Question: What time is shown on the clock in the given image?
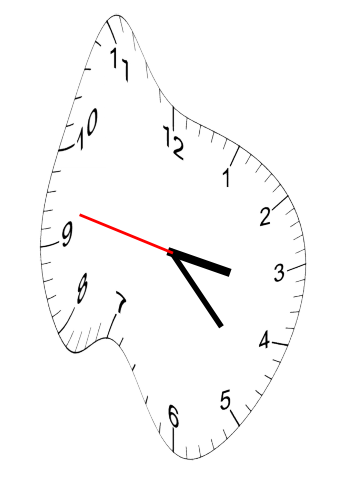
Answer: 03:22:47